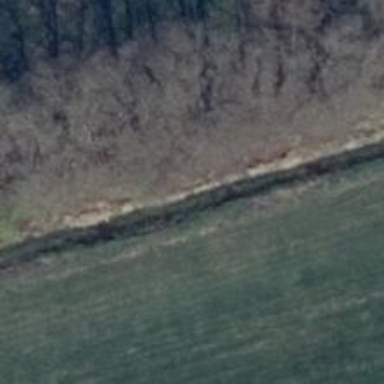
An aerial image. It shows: Row of deciduous broadleaved trees.